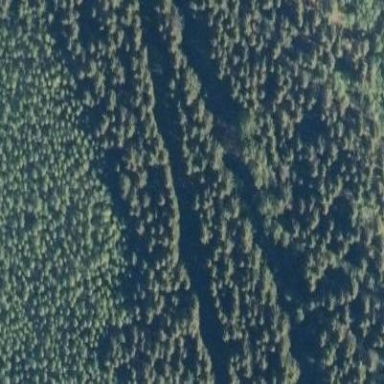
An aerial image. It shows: Mixed woodland with various types of leaves.